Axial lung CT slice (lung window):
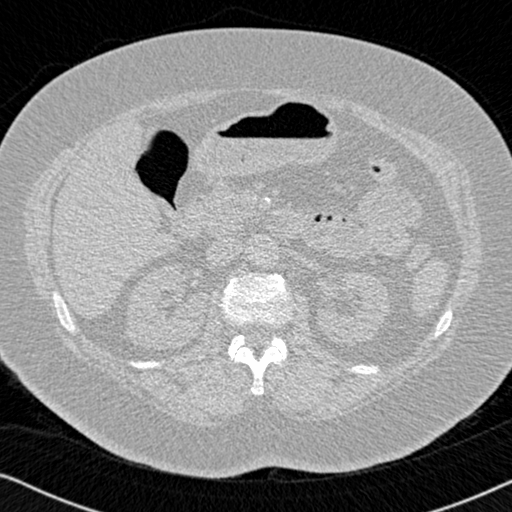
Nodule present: no